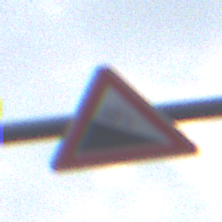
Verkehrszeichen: Gefaelle10
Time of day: MorningAfternoon
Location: Outdoor (Urban)
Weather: Overcast
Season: NotSpecified
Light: Natural